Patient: sex F, age 36
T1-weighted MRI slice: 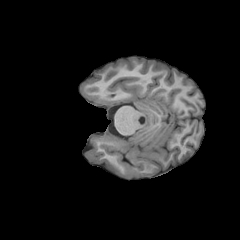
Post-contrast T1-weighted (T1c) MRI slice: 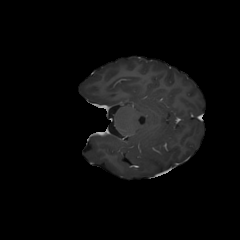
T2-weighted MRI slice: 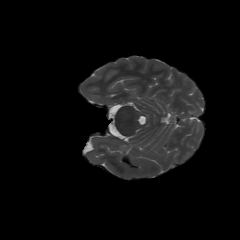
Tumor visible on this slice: no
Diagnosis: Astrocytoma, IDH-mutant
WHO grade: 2